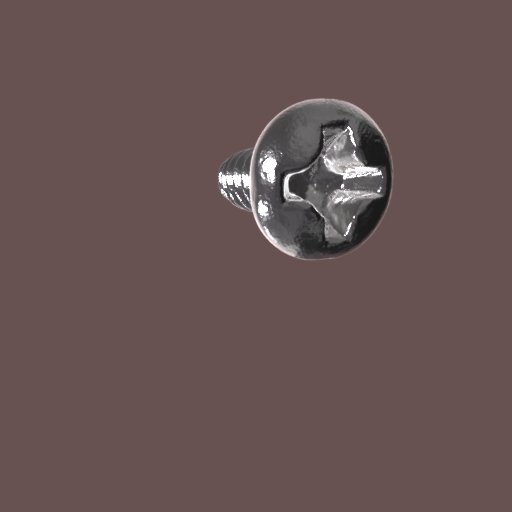
Label: screw